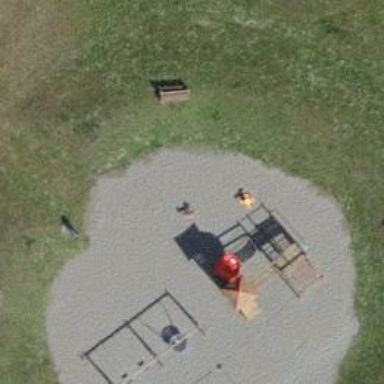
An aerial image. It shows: Playground with springy equipment.